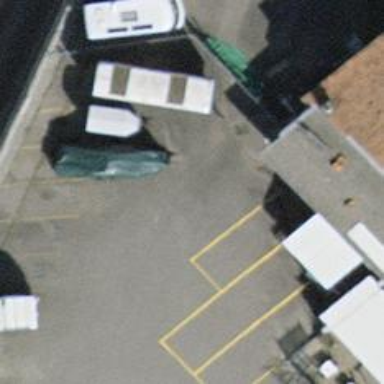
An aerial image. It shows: Block barrier.